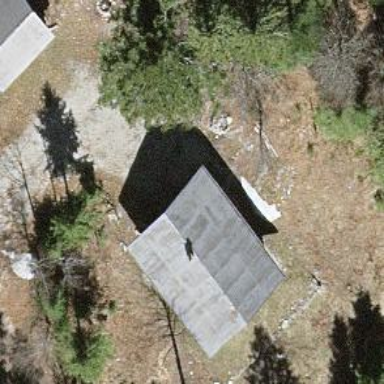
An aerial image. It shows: Wilderness hut with building and wall.